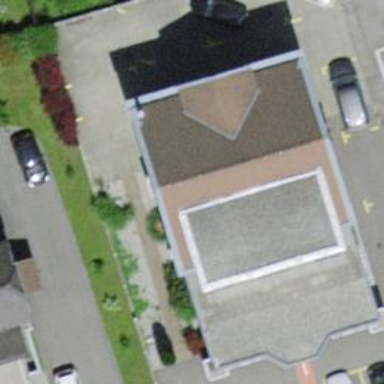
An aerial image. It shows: Bank.